Field crop: maize
Growth stage: 1
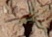
Species: lolium